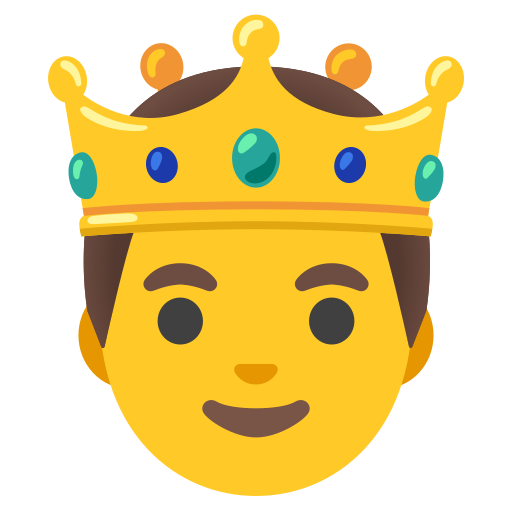
Emoji: 🤴